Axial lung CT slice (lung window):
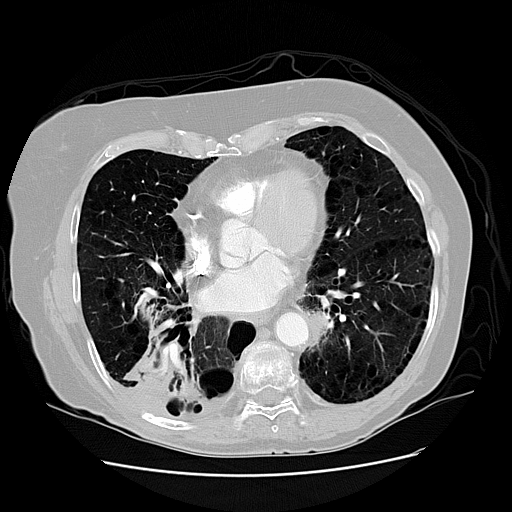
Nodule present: yes
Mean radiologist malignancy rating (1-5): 2